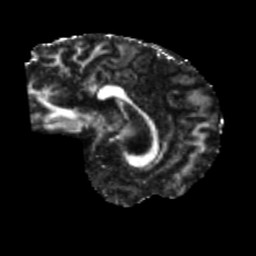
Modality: FA
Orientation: sagittal
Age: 44
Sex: female
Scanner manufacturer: siemens
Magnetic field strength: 3 T
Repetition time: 5.25 s
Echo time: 0.08 s